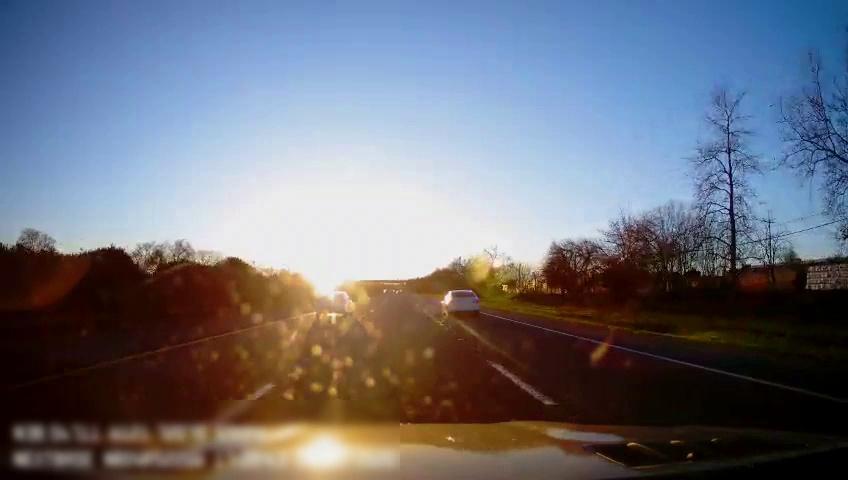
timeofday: Day
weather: Sunny
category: Drivable Space
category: Vehicles | Car
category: Vehicles | SUV
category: Lanes | Alternate Lane
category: Lanes | Current Lane
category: Lanes | Current Lane
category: Lanes | Alternate Lane